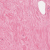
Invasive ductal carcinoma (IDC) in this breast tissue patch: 0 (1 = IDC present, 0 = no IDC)